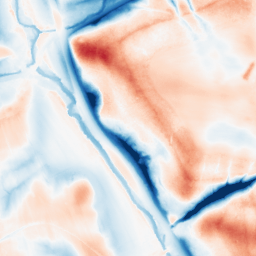
Category: trend_removal
Decomposition family: local_polynomial
Decomposition parameters: window_size: 51
degree: 1
Upsampling method: sinc_blackman
Upsampling parameters: scale: 2
kernel_size: 8
Upsampling scale: 2